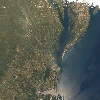
Label: land